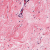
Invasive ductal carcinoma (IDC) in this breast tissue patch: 0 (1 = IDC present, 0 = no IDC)